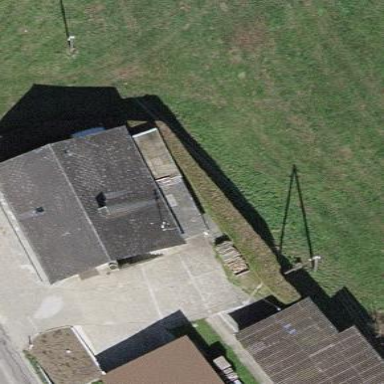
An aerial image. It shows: Gabled building.